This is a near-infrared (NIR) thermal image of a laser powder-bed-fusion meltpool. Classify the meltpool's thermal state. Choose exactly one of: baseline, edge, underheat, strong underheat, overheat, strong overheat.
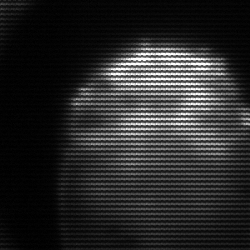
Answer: edge